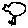
Label: bird